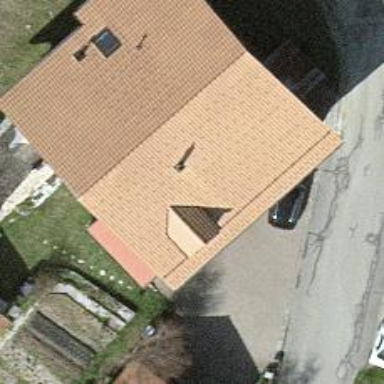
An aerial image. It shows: Simple house.